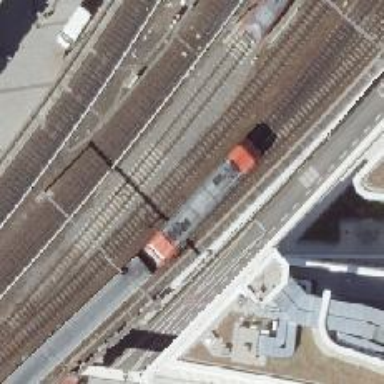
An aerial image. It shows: Viaduct railway bridge with electrified contact line. It is siding service line.